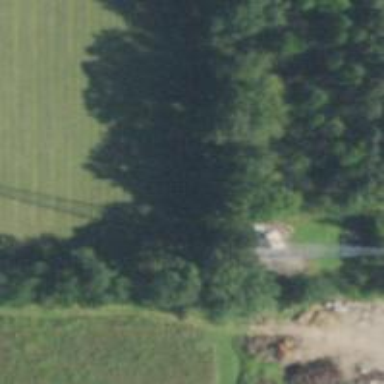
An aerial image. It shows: Mast tower used for communication.